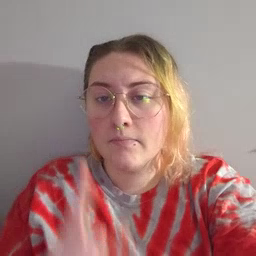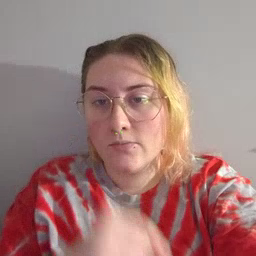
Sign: mouse